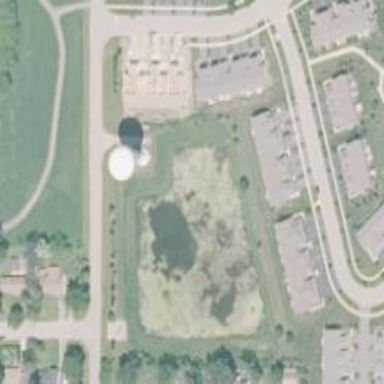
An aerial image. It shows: Water tower that is man-made.